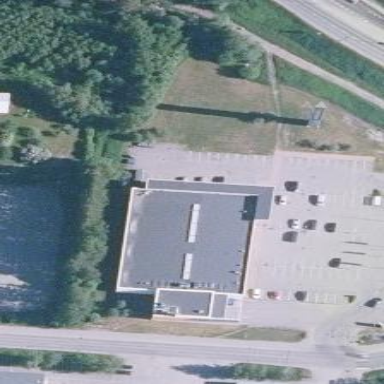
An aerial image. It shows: Building that houses supermarket.